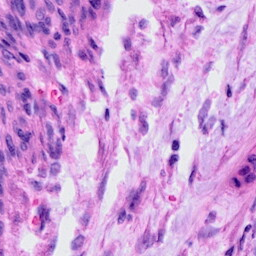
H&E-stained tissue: Cervix